Question: I'm working on a program to fetch pictures from <URL>. I'm going to show a simplified class that implements only the part that picks the information about the picture:
'''
import urllib2
import datetime
from BeautifulSoup import BeautifulSoup
from gi.repository import Gtk
class InfoAPOD(Gtk.Window):
"""View info about selected APOD image"""
def __init__(self):
"""Initialize the window"""
Gtk.Window.__init__(self)
self.set_default_size(600, 500)
self.set_position(Gtk.WindowPosition.CENTER)
self.set_border_width(3)
self.grid = Gtk.Grid()
self.add(self.grid)
self.scrolledwindow = Gtk.ScrolledWindow()
self.scrolledwindow.set_vexpand(True)
self.scrolledwindow.set_hexpand(True)
self.grid.add(self.scrolledwindow)
self.label = Gtk.Label()
self.scrolledwindow.add_with_viewport(self.label)
date = datetime.date.today()
page = "ap" + date.strftime('%y%m%d') + ".html"
base_url = "http://apod.nasa.gov/apod/"
apod_url = base_url + page
apod_htm = urllib2.urlopen(apod_url).read()
soup = BeautifulSoup(apod_htm)
tag_b = soup.findAll('b')
tag_p = soup.findAll('p')
apod_dat = date.strftime('%Y %h %d')
apod_tit = tag_b[0].string.strip()
apod_inf = str(tag_p[2])
name = "APOD from " + apod_dat + " - " + apod_tit
self.set_title(name)
text = apod_inf.replace('<p>', '').replace('</p>', '')
self.label.set_markup(text)
self.label.set_justify(Gtk.Justification.LEFT)
self.label.set_line_wrap(True)
def main():
"""Show the window"""
win = InfoAPOD()
win.connect('delete-event', Gtk.main_quit)
win.show_all()
Gtk.main()
return 0
if __name__ == '__main__':
main()
'''
The problem is that the text lines are broken, and do not form a continuous paragraph (if you take a look at the <URL>. Maybe a picture is worth than thousands words:

In short, I'm using to fetch the web page and to parse the tags, as shown in the code above. Then, I isolate the part of the information that I want (of type ) and convert it in a string in order to set it as a label using markup. I've read some documentation/examples here and there about but I couldn't improve the appearance of the text.
Any advice in how to improve the appearance of text in the window is appreciated.
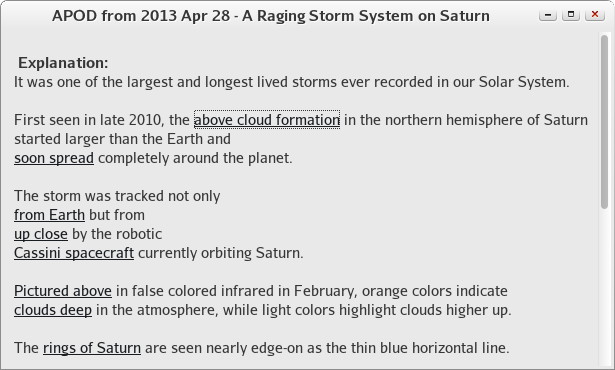
Answer: Do you want to remove the linebreaks? What about?
'''
text = apod_inf.replace('<p>', '').replace('</p>', '').replace('
', '')
'''
And if you don't want to be that cluttered you can try something like:
'''
foo.replace('
', 'SOMETOKEN').replace('
', 'SOMETOKEN', 1).replace('
', '', 1).replace('SOMETOKEN', '
')
'''